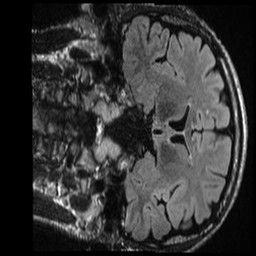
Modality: T1w
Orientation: coronal
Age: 22
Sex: male